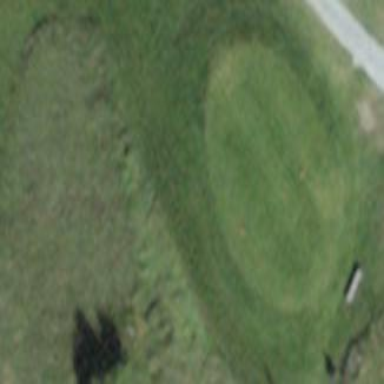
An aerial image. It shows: Golf tee on grassy land.